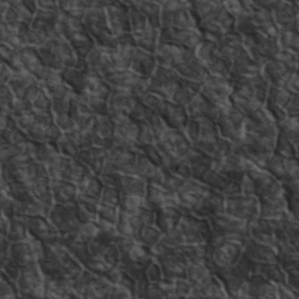
Label: non_frost